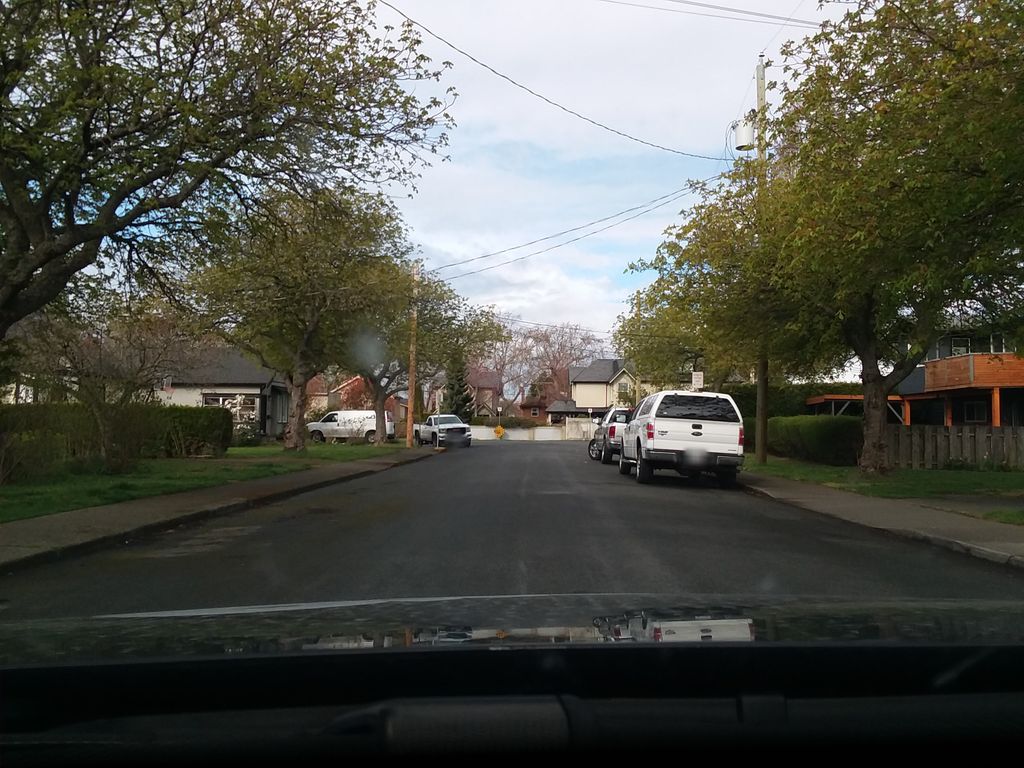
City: victoria